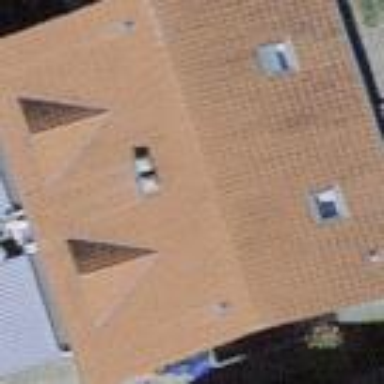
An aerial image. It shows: Terrace building with gabled roof covered in roof tiles.